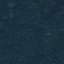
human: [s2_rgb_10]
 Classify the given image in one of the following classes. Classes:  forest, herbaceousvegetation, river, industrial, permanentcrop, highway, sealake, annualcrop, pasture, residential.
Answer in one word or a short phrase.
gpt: Forest